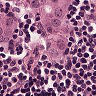
Metastatic tissue present: yes